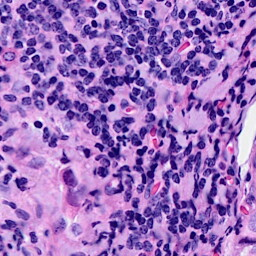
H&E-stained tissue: Breast